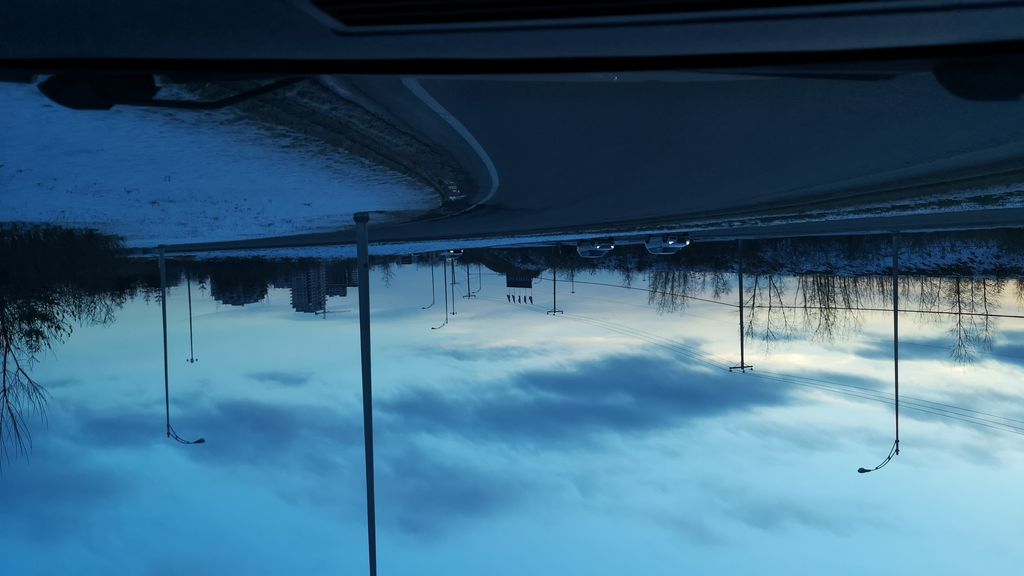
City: montreal